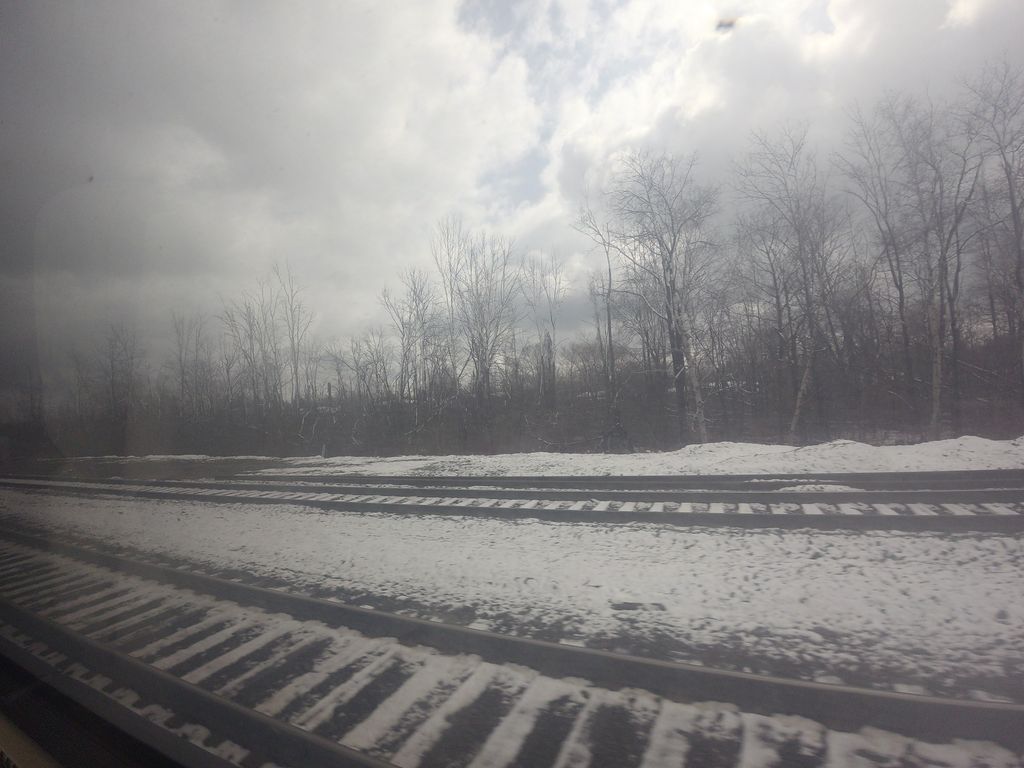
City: toronto